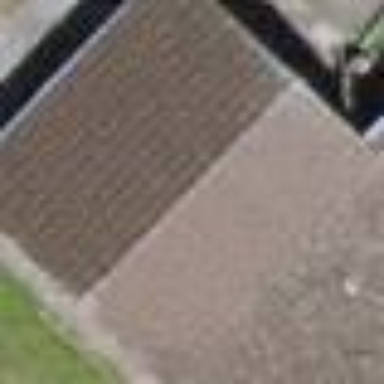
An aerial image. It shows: Rural barn.